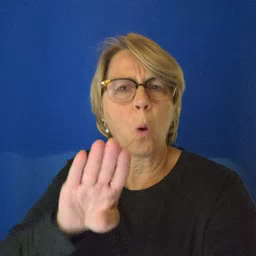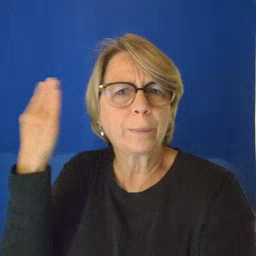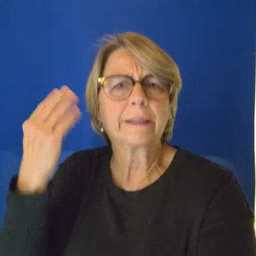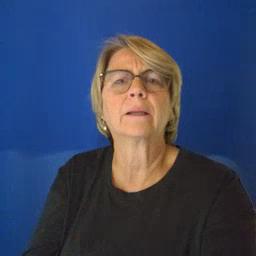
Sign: open